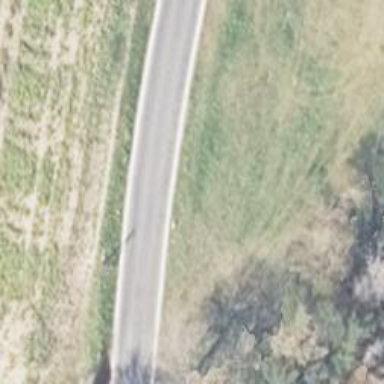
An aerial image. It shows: Secondary road with asphalt surface.